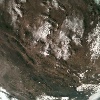
Label: land